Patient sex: M
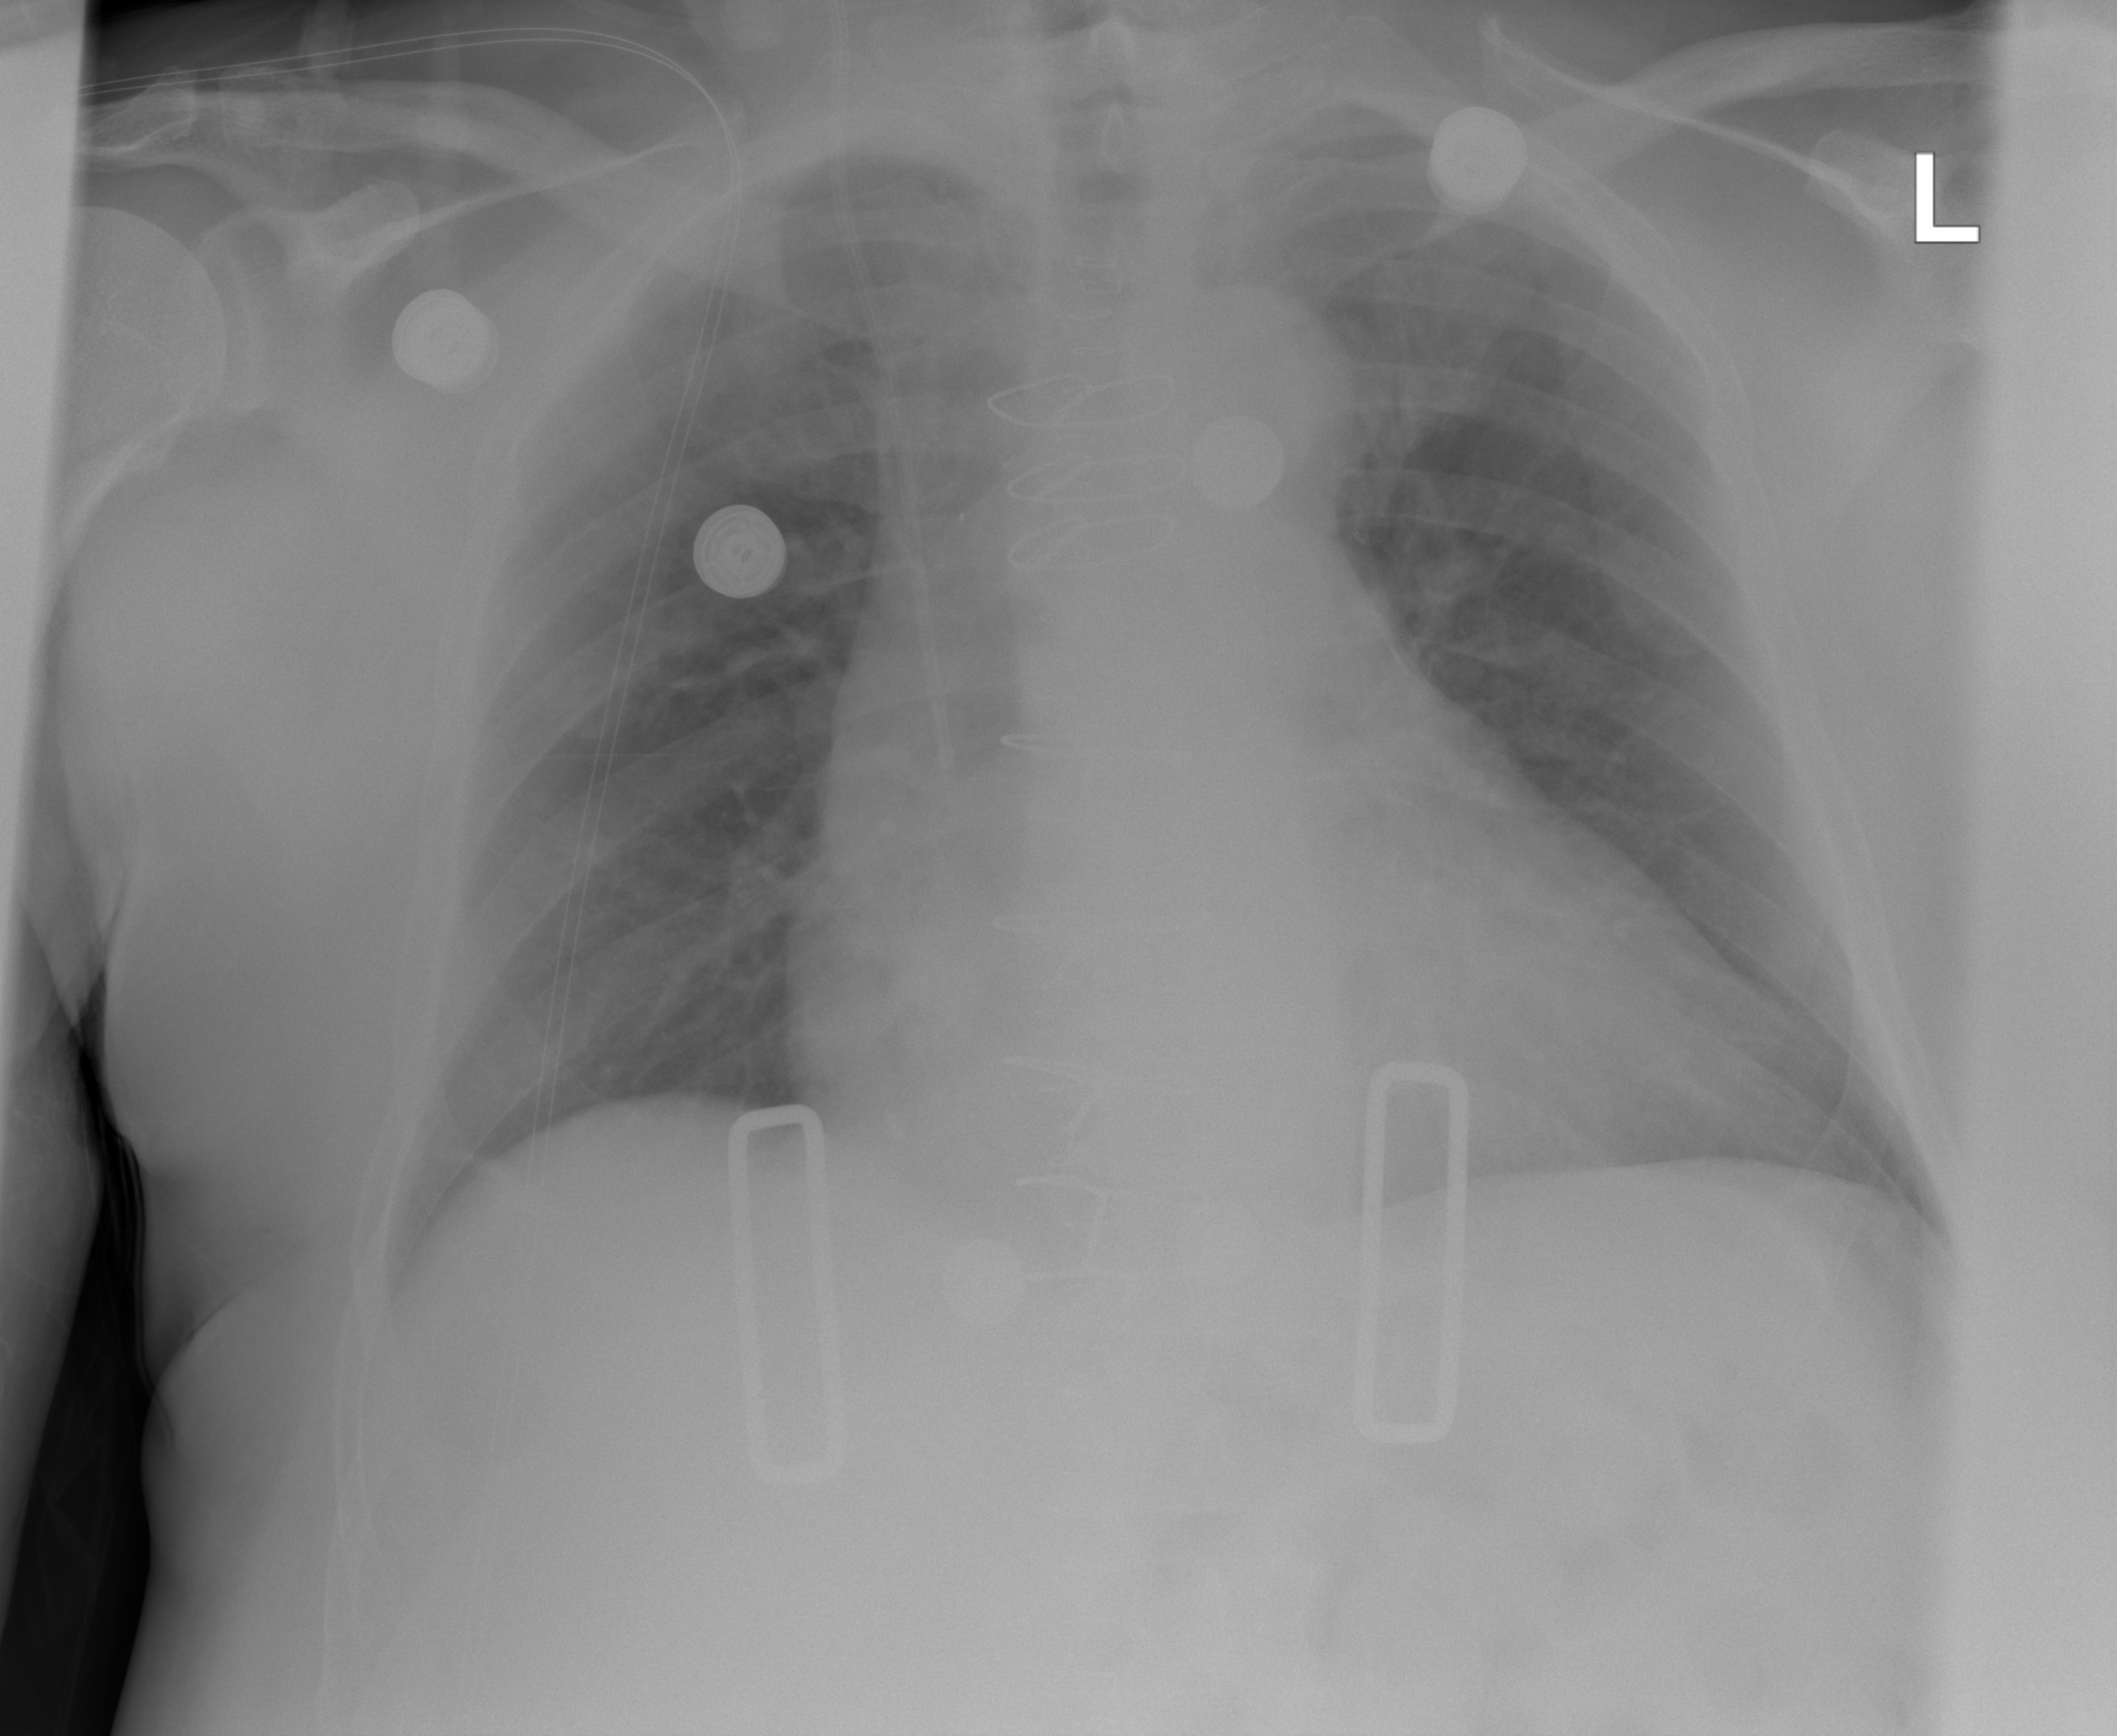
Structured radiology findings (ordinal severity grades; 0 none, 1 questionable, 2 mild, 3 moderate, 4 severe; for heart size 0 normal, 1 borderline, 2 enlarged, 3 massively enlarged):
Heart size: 1
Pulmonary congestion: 0
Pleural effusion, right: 0
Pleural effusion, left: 0
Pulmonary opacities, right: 0
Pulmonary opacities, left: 0
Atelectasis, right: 2
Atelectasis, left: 2